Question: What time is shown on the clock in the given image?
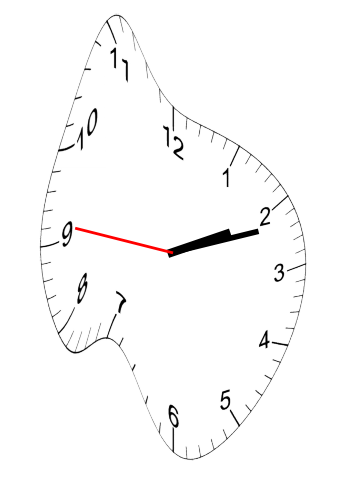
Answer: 02:11:46